Field crop: maize
Growth stage: 2
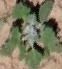
Species: chenopodium